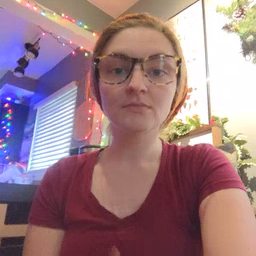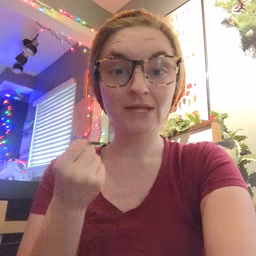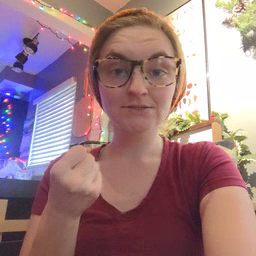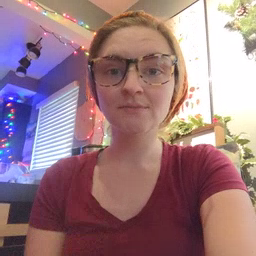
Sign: fast